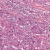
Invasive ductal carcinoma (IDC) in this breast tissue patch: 1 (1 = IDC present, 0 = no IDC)